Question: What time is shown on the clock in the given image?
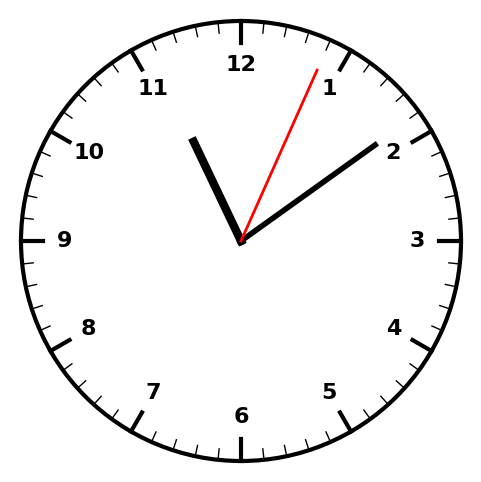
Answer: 11:09:04